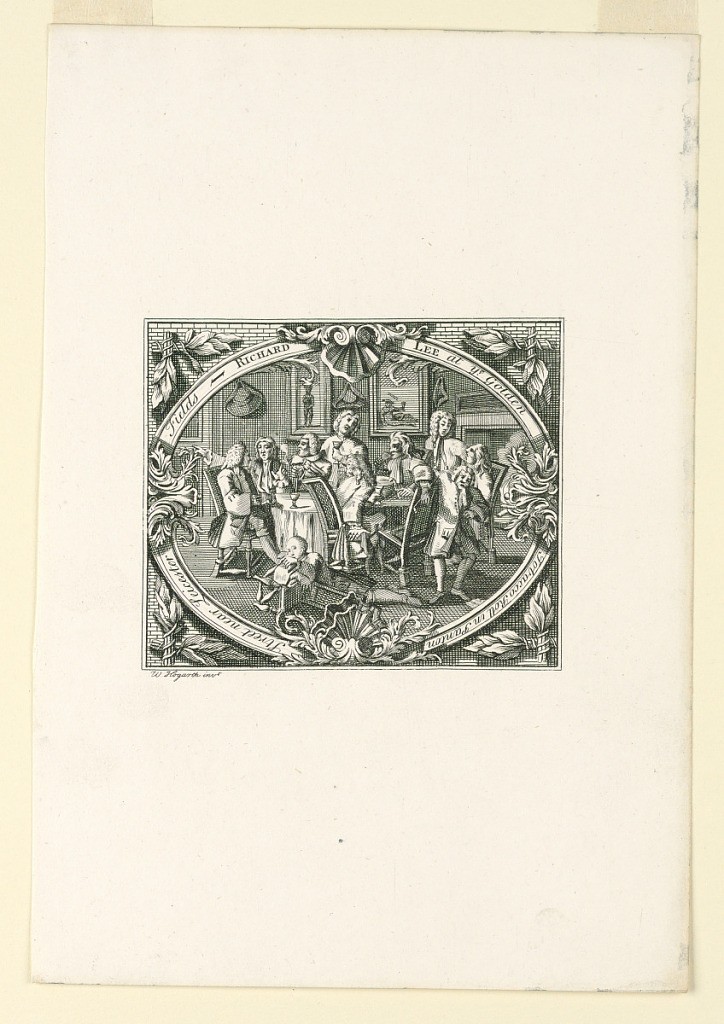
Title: Richard Lee's Shop Card
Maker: William Hogarth, English, 1697 - 1764
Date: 1794
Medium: Etching on paper
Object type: Print
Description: A rectangular frame with an oval opening shows an interior scene of a gathering. Ten men around a round table are drinking.